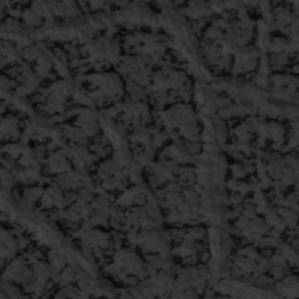
Label: frost